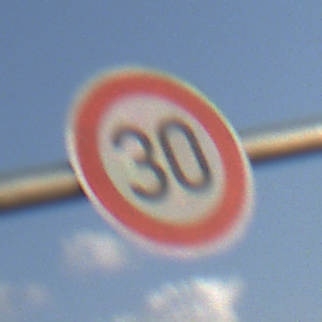
Verkehrszeichen: Geschwindigkeit30
Umgebung: Outdoor, Nature
Tageszeit: MorningAfternoon
Wetter: PartlyCloudy
Licht: Natural
Jahreszeit: NotSpecified
Kontrast: HighContrast